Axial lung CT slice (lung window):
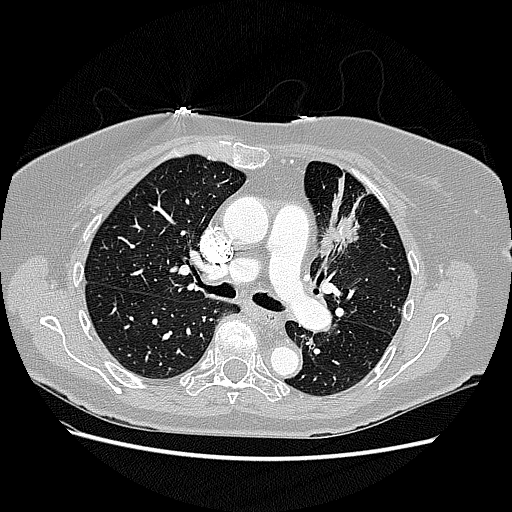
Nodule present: no